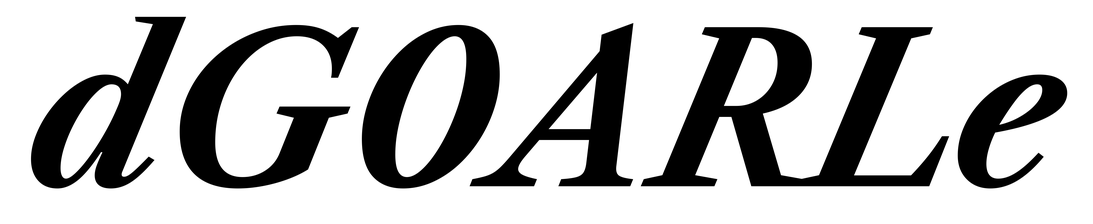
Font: LibreCaslonText-Italic_Bold_Italic